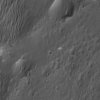
Label: not_dusty